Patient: sex M, age 44
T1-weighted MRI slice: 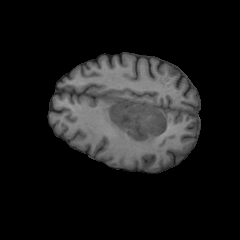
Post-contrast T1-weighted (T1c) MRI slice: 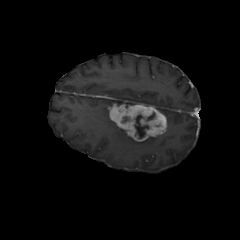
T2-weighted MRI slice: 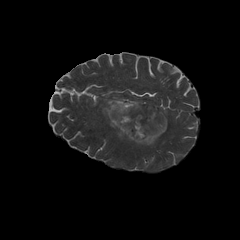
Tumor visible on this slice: yes
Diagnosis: Glioblastoma, IDH-wildtype
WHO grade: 4